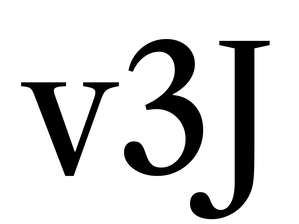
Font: LibreCaslonText_Regular